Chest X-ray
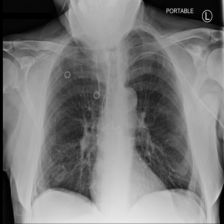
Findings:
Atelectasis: negative
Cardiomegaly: negative
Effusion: negative
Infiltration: negative
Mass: negative
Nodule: negative
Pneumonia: negative
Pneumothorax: negative
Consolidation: negative
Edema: negative
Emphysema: negative
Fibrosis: negative
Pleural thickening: negative
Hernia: negative